Question: I'm trying to draw a barplot where bars are colored based on a third "probability" variable. I want to set the colorbar to be fixed to 0:100 and plot different subsets of the data. Everything works well until my subset only contains one observation, then the color does not follow the colorbar any more. Maybe someone can point me in the right direction?
Example:
'''
> data <- data.table(name = c("foo", "bar", "bar", "bar"), value = c(10, 15, 40, 35), probability = c(0.9, 0.4, 0.8, 0.3), id = c("one", "two", "three", "four"))
>
> data
name value probability id
1: foo 10 0.9 one
2: bar 15 0.4 two
3: bar 40 0.8 three
4: bar 35 0.3 four
>
> data1 <- data[name == "bar"]
> data2 <- data[name == "foo"]
>
> p1 <- plot_ly(data1,
+ x = ~value,
+ y = ~id,
+ type = "bar",
+ orientation = "h",
+ marker = list(color = ~(probability * 100), colorbar = list(title = "Probability", cmin = 0, cmax = 100))
+ )
>
> p2 <- plot_ly(data2,
+ x = ~value,
+ y = ~id,
+ type = "bar",
+ orientation = "h",
+ marker = list(color = ~(probability * 100), colorbar = list(title = "Probability", cmin = 0, cmax = 100))
+ )
>
> plotly::subplot(p1, p2)
'''
Here is the the resulting plot:

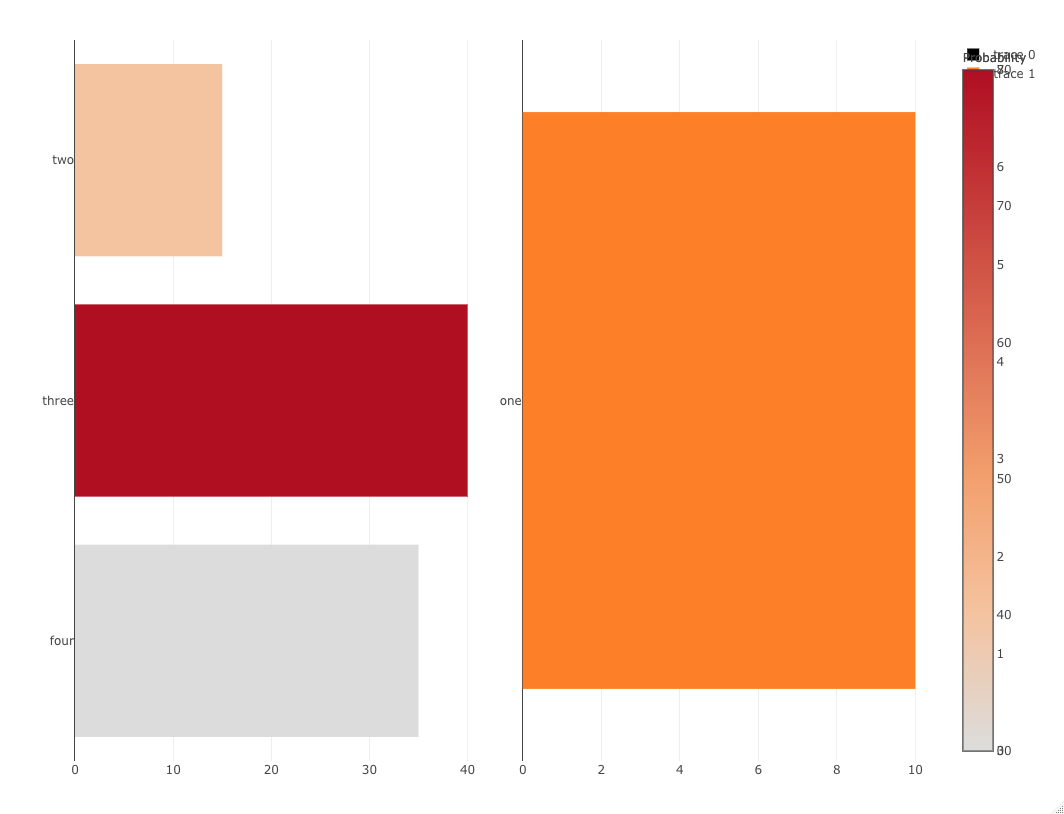
Answer: Hello complete stranger,
I think there is actually a bug with Rplotly as vlizana suggested.
If you have only one row legend is not working as supposed. Therefore if you add a new row in those cases it will work. And if the row has NA instead of values you will be receiving a warning but it won't appear in the plot.
The code to achieve this is the following one:
'''
data <- data.table(name = c("foo", "bar", "bar", "bar"), value = c(10, 15, 40, 35), probability = c(0.9, 0.4, 0.8, 0.3), id = c("one", "two", "three", "four"))
data1 <- data[name == "bar"]
data2 <- data[name == "foo"]
if(nrow(data2)== 1){
add_data2 <- data2[2L]
add_data2[,1] <- "Delete"
data2 <- rbind(data2, add_data2)
}
p1 <- plot_ly(data1,
x = ~value,
y = ~id,
type = "bar",
orientation = "h",
marker = list(color = ~probability * 100 , colorbar = list(title = "Probability", cmin = 0, cmax = 100, cauto = F))
)
p2 <- plot_ly(data2,
x = ~value,
y = ~id,
type = "bar",
orientation = "h",
marker = list(color = ~probability * 100, colorbar = list(title = "Probability", cmin = 0, cmax = 100, cauto = F))
)
plotly::subplot(p1, p2)
'''